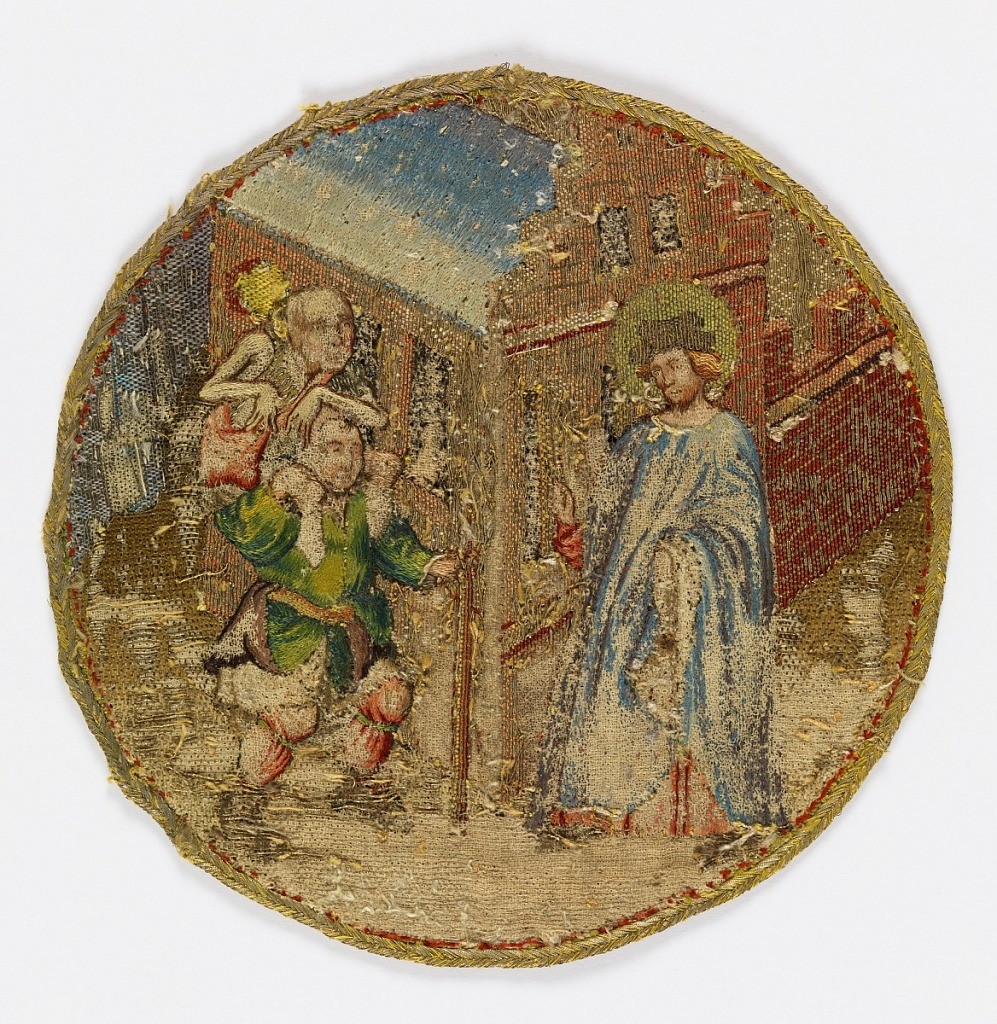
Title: St. Martin healing the lame and blind beggars against their wishes
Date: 15th century
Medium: linen foundation with silk, metal-wrapped silk Technique: two layers of plain weave embroidered with split and stem stitches using silk and couched metal-wrapped silk
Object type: Roundel
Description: Five small roundels embroidered in colored silks and gold. Three illustrate scenes from the legend of St. Catherine of Alexandria; two others scenes from the life of St. Martin.